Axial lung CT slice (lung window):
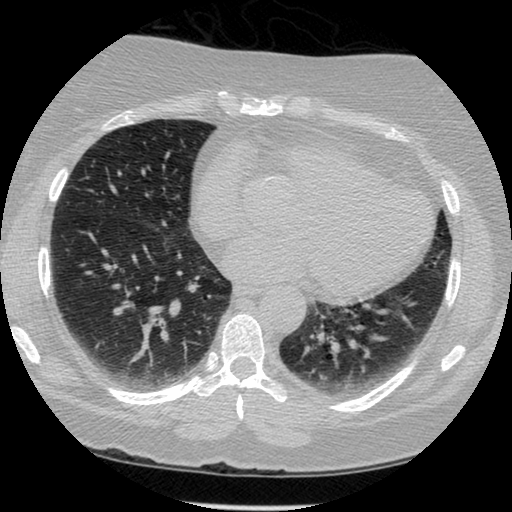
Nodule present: no